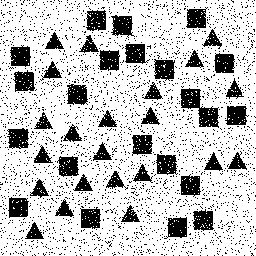
Squares: 22
Triangles: 22
Stars: 0
Total shapes: 44